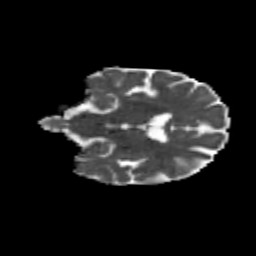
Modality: MD
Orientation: coronal
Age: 70
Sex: female
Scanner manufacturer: siemens
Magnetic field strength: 3 T
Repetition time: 4.71 s
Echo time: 0.0906 s